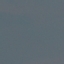
Land use / land cover: SeaLake